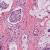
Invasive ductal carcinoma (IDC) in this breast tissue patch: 1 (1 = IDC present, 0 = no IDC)